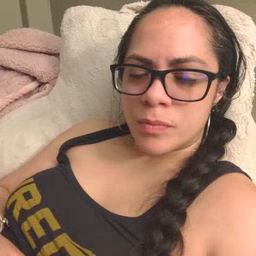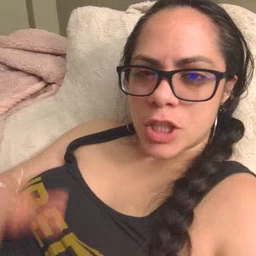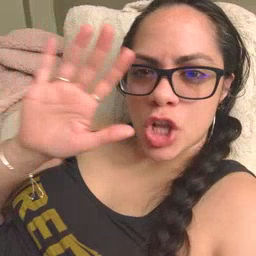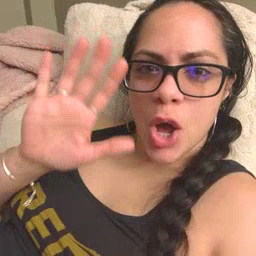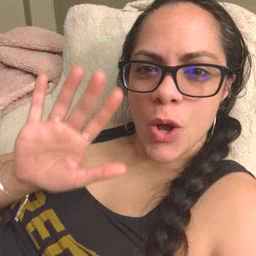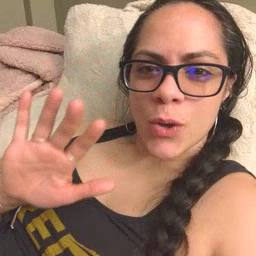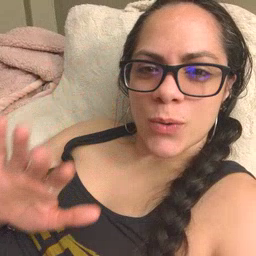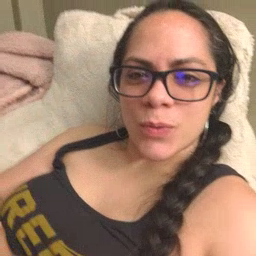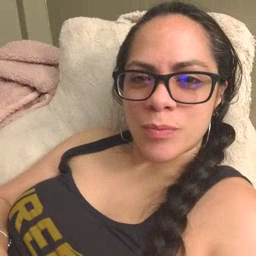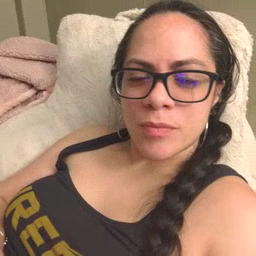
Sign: snow